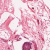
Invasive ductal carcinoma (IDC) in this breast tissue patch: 0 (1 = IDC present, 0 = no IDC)